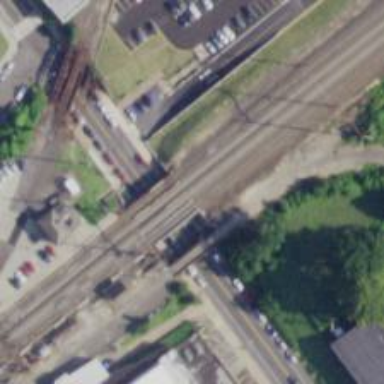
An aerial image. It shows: Railway bridge with electrified contact lines.